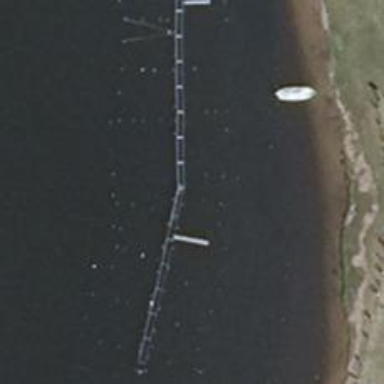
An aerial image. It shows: Man-made pier.